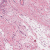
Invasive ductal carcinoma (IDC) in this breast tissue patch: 0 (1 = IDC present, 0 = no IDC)